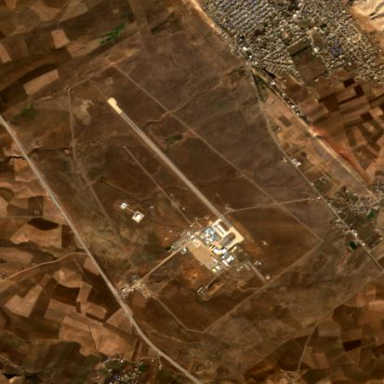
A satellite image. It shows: Military airfield located within larger aerodrome area.